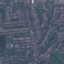
Land use / land cover class: Residential